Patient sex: M
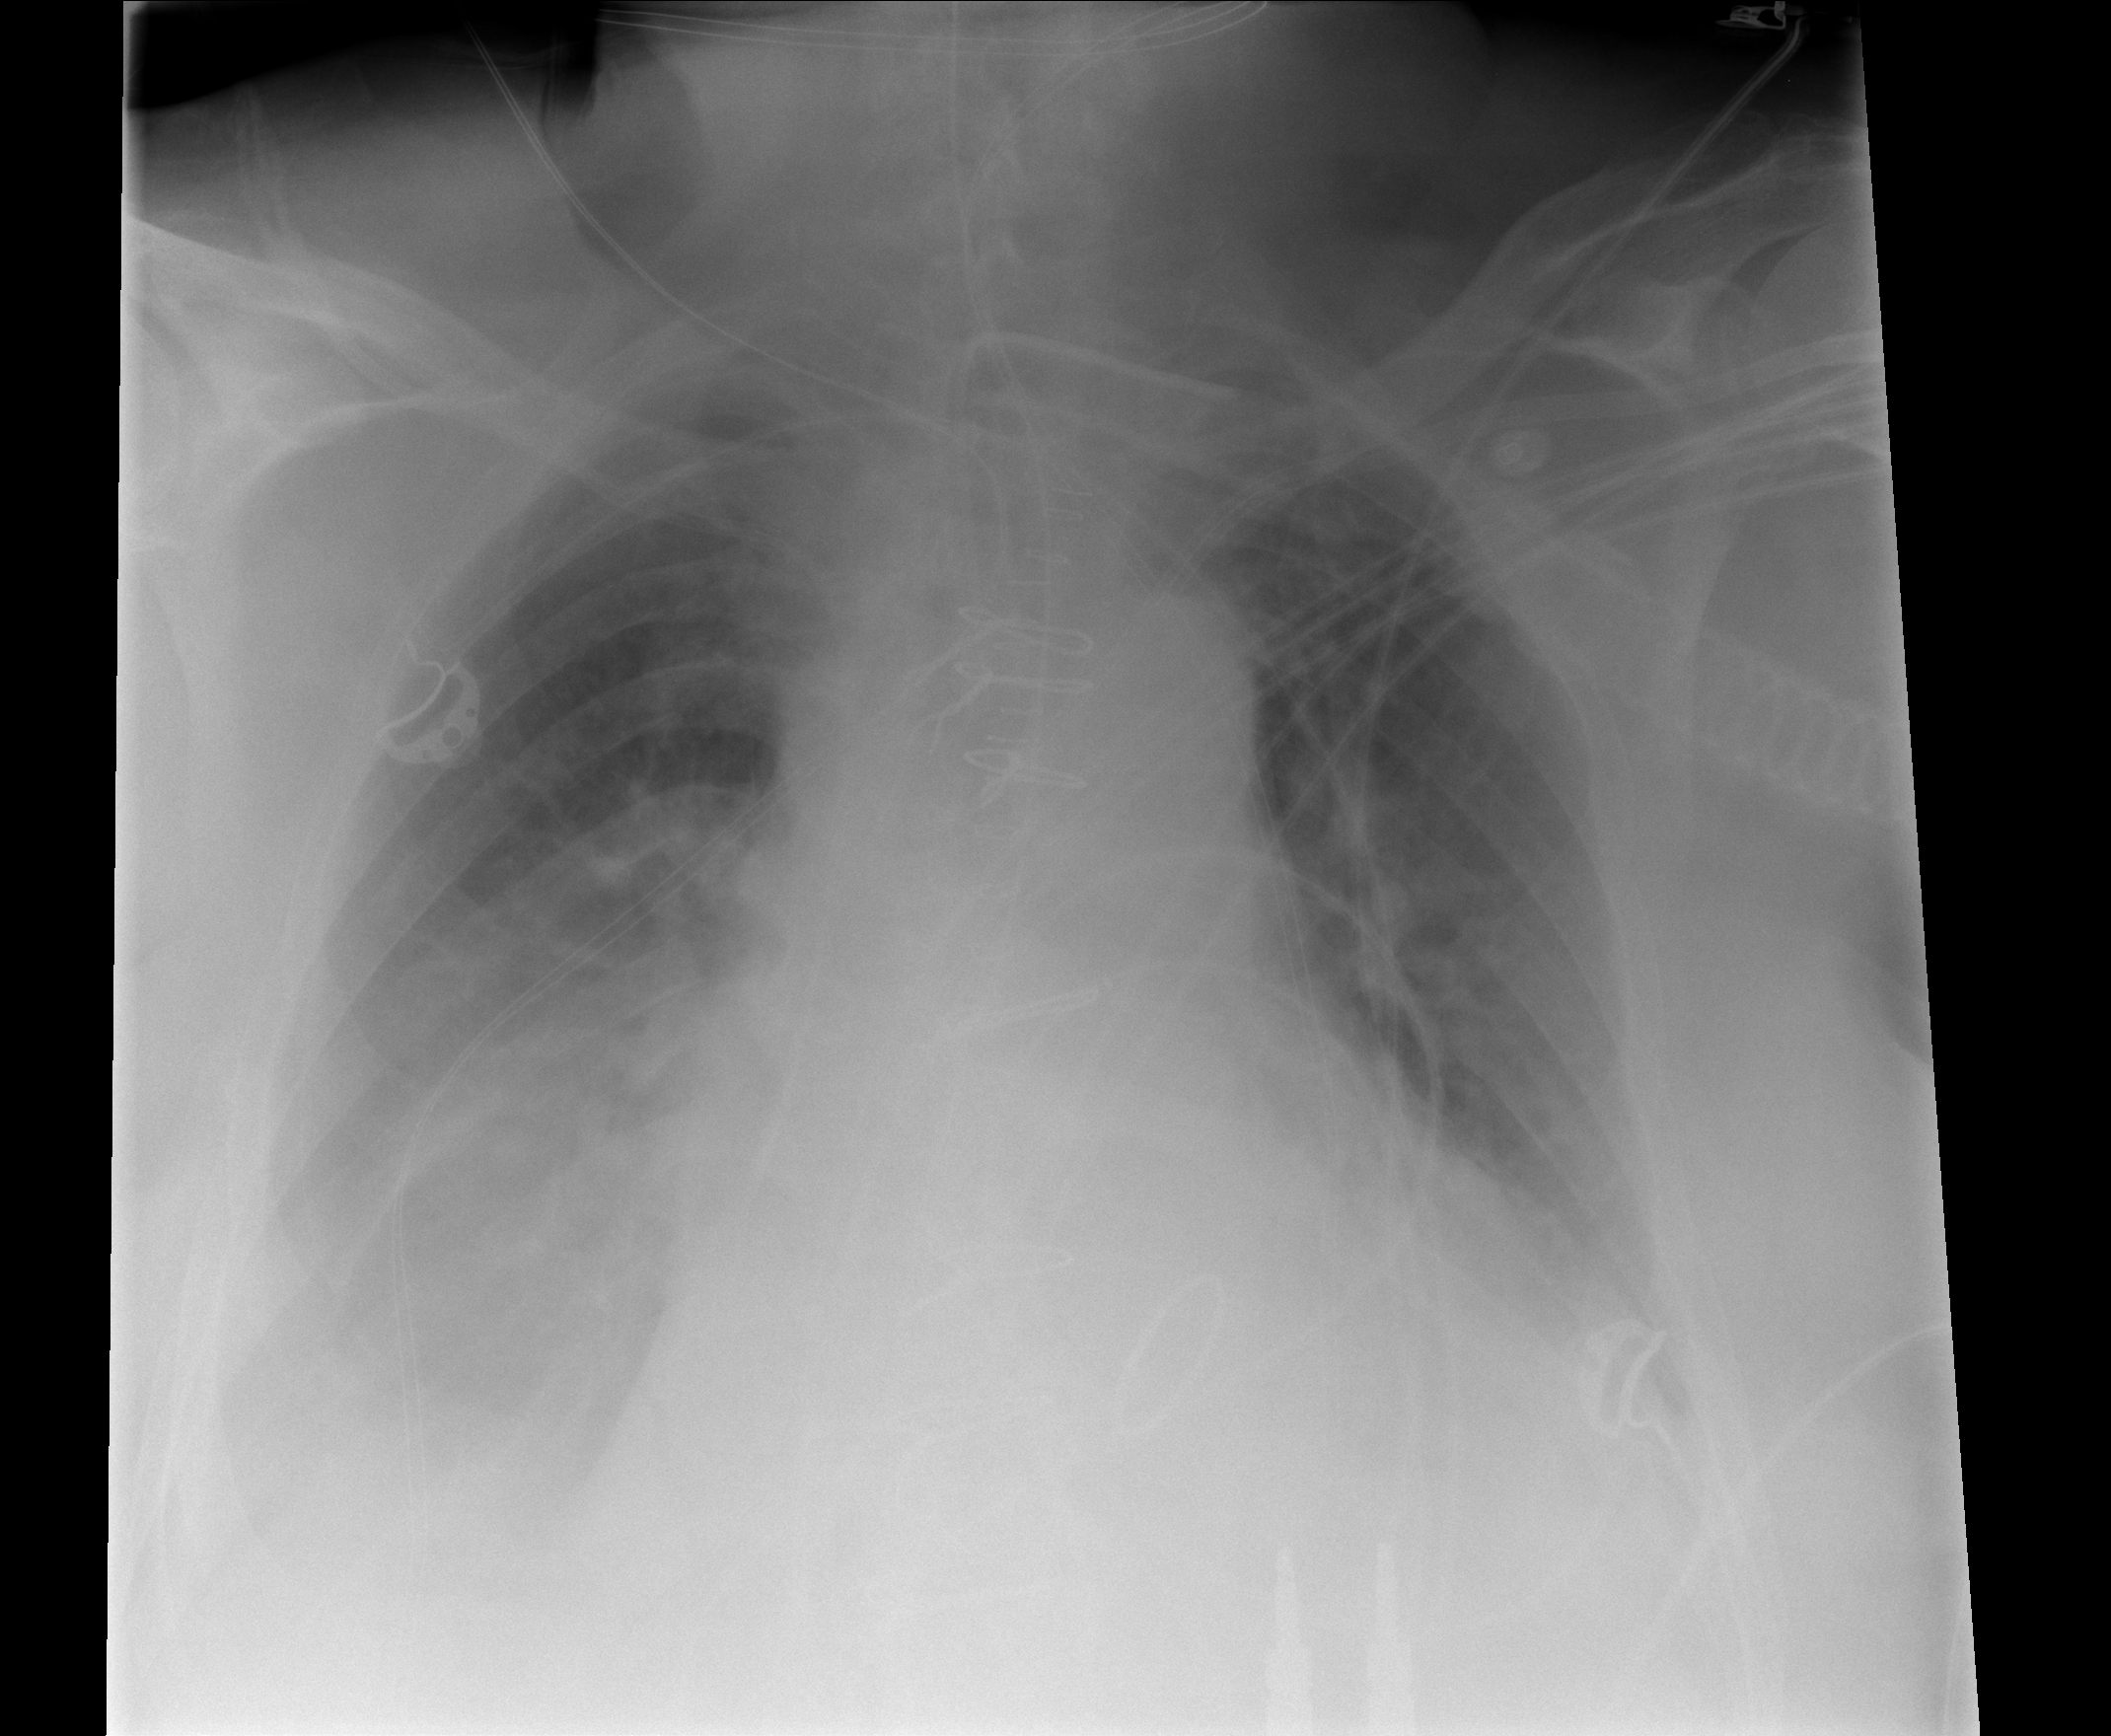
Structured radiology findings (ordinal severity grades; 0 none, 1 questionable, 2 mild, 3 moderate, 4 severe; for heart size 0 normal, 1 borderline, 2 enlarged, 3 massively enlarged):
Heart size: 2
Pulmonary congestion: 2
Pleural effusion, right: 3
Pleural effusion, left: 3
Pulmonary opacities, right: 0
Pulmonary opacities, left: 2
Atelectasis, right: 3
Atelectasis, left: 3